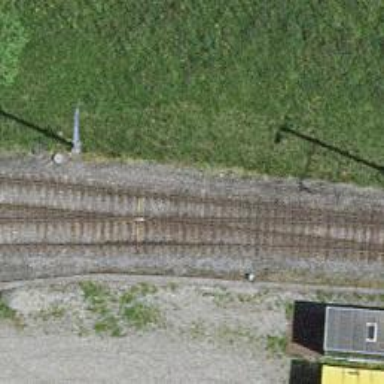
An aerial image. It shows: Railway track with contact lines for electrification.